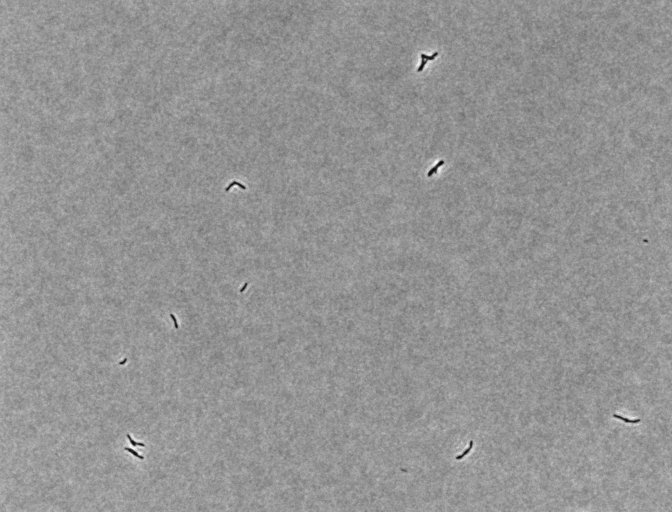
Phase contrast microscopy, 20x objective, 3 h incubation